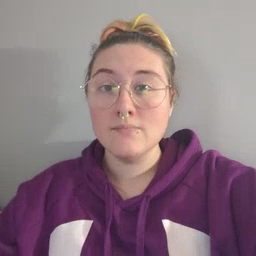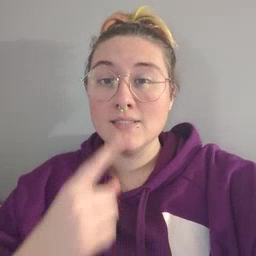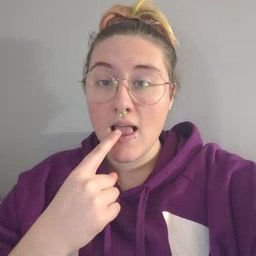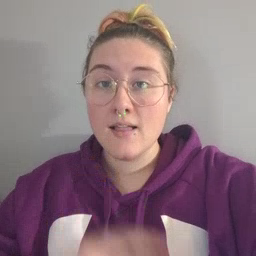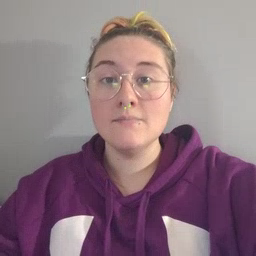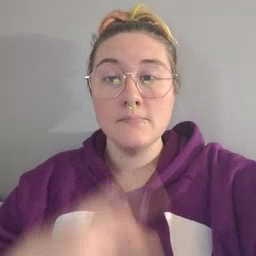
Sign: tongue